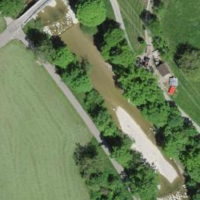
EUNIS habitat code: 55
Species observed at this site:
Tettigonia viridissima